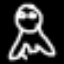
Label: frog